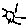
Label: sun